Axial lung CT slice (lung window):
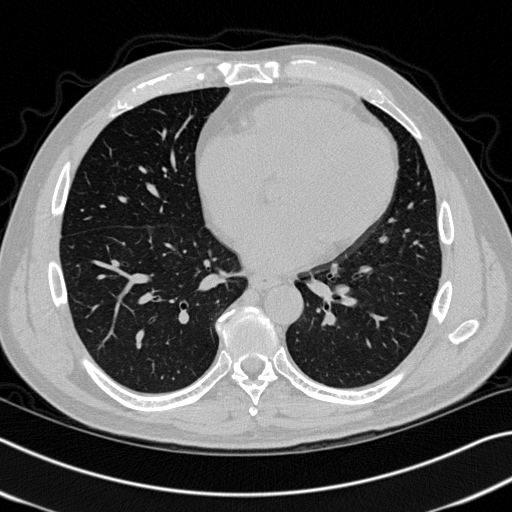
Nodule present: no